【题型】选择题　【知识点】函数　【难度】easy
已知函数$f(x)$的导函数$f'(x)=a(x+2)(x-1)^2$，$f'(x)$的图象如下图所示，则下列结论中正确的是（\quad）

\noindent A. 函数$f(x)$有2个极值点\\
B. 函数$f(x)$在区间$(-1,1)$上单调递增\\
C. $\exists M\in R$, 对于$\forall x\in R, f(x)>M$\\
D. $\forall M\in R, \exists x_0\in R, f(x_0)<M$

\vspace{1cm}
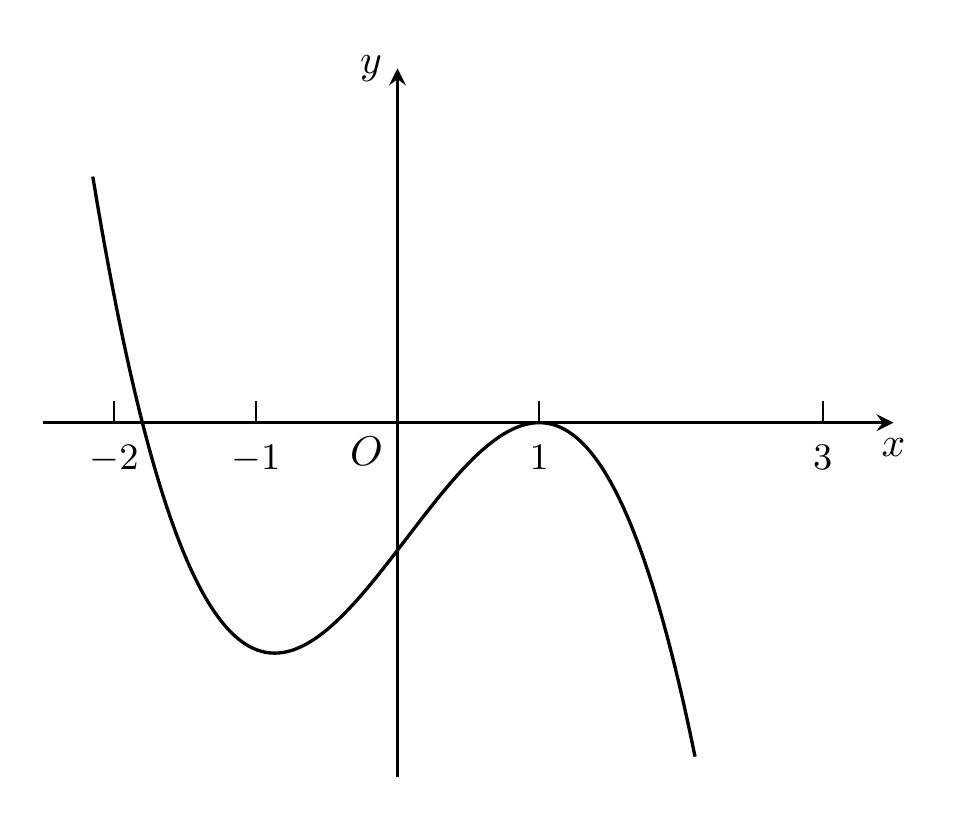
【解答】
\noindent \textbf{【答案】} $D$

\vspace{0.5cm}

\noindent \textbf{【分析】} 根据给定图象，求出函数$f(x)$的单调区间及极值、最值情况，再逐项判断得解。

\vspace{0.5cm}

\noindent \textbf{【解答】} 解：由图象可知，当$x<-2$时，$f'(x)>0$；当$x>-2$时，$f'(x)\leq 0$，当且仅当$x=1$时取等号，
所以函数$f(x)$在$(-\infty,-2)$上单调递增，在$(-2,+\infty)$上单调递减，在$x=-2$处取得最大值，

对于选项A，$x=-2$是函数$f(x)$的唯一极值点，且为极大值点，故A选项错误；

对于选项B，$(-1,1)\subseteq (-2,+\infty)$，函数$f(x)$在区间$(-1,1)$上单调递减，故B选项错误；

对于选项C，$\forall x\in R, f(x)\leq f(-2)$，函数$f(x)$值域为$(-\infty,f(-2)]$，因此不存在$M\in R$，使得对于$\forall x\in R, f(x)>M$，故C选项错误；

对于选项D，由C知，函数$f(x)$值域为$(-\infty,f(-2)]$，$\forall M\in R, \exists x_0\in R, f(x_0)<M$，故D选项正确。

故选：$D$.

\vspace{0.5cm}

\noindent \textbf{【点评】} 本题主要考查利用导数研究函数的单调性、极值与最值，考查运算求解能力，属于中档题。